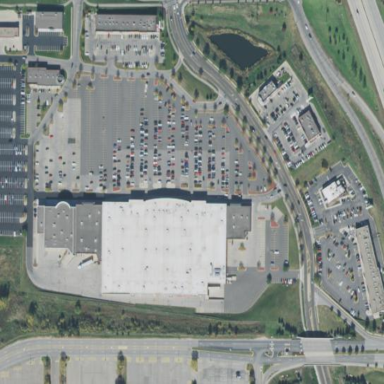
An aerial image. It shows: Retail area.